Question: I am trying to specify the local endpoint for some HTTP requests that I need to make.
Here is a simplified version of what I am doing now:
'''
using (HttpClient client = new HttpClient())
using (HttpResponseMessage response = await client.SendAsync(request))
if (response.IsSuccessStatusCode)
result = await response.Content.ReadAsStringAsync();
'''
I am not tied to 'System.Net.Http.HttpClient', and I am totally open to using other classes, like 'System.Net.HttpWebRequest', to get the job done.
It would appear at least theoretically possible since Windows and 'System.Net.Sockets' allows this with the 'Bind' method. <URL>
Obviously this isn't possible, but in an ideal world, I could somehow access the underlying Socket like this:
'''
client.Socket.Bind(new IPEndPoint(167772161, 80));
'''
Is there any way to do this without writing an entire HTTP client?
---
Here is a little more background on why I'm trying to do this, in case someone has a different solution all together. We have a webfarm with several machines each using a single NIC with several IP addresses (all on the same gateway). We'd like to have each application using it's own IP address for external requests.
Here is a simplified version:
1. Machine 1 App 1 (10.0.1.10 / 255.255.0.0) App 2 (10.0.1.11 / 255.255.0.0) etc..
2. Machine 2 App 1 (10.0.2.10 / 255.255.0.0) App 2 (10.0.2.11 / 255.255.0.0) etc...
3. etc...
Traffic is routed from 172.16.0.2 (app 1 external) to 10.0.x.10 (app 1 internal), from 172.16.0.3 (app 2 external) to 10.0.x.11 (app 2 internal), etc. We are trying to avoid external requests from app 2 using 172.16.0.2 (app 1 external), because it's using 10.0.x.10 as a local address instead of 10.0.x.11.
Quick network diagram of the simplified example, in case that helps at all:

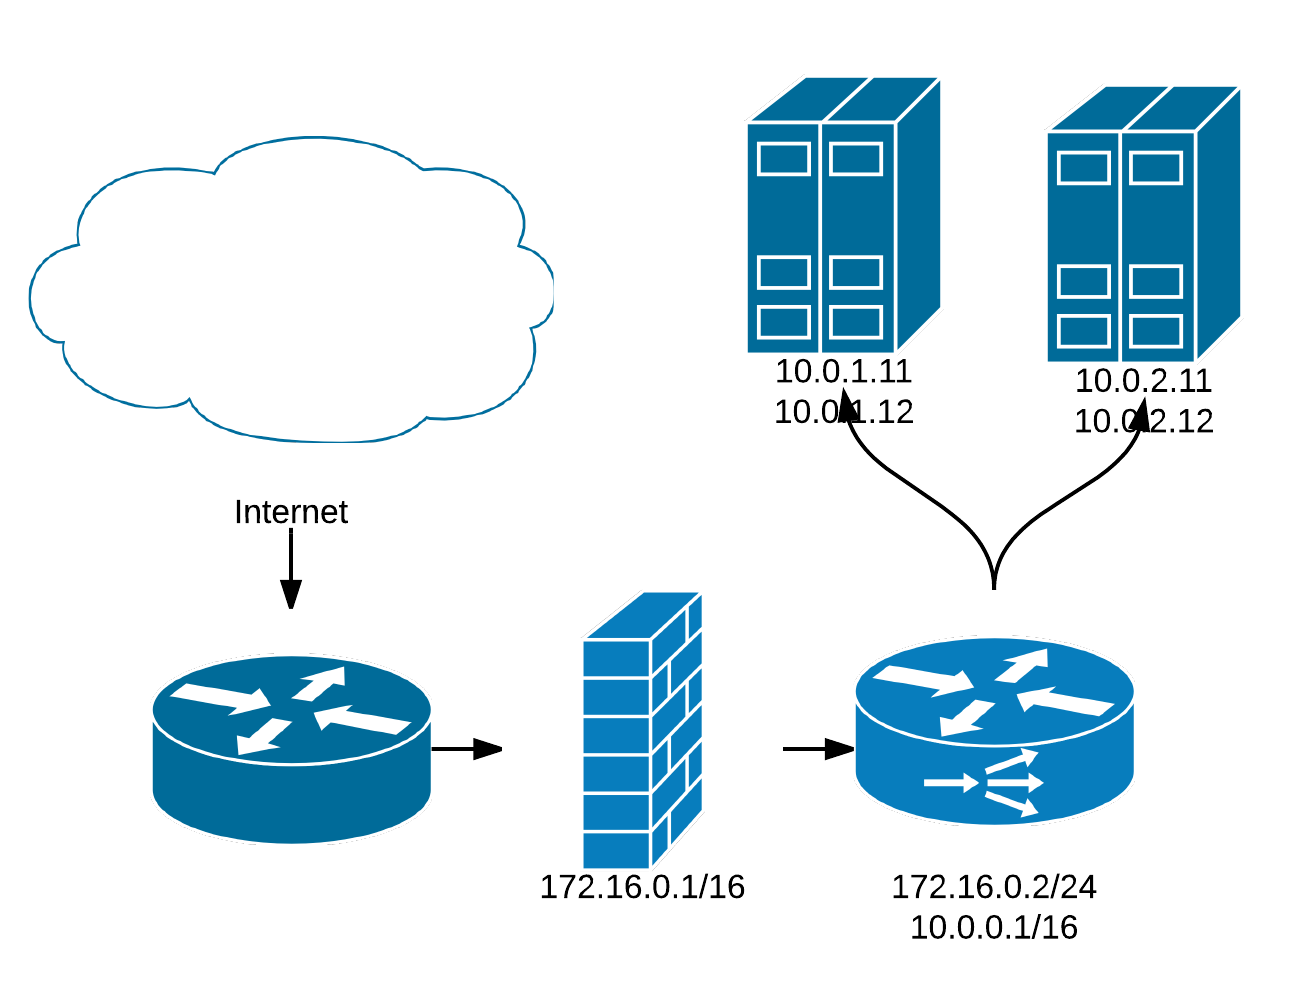
Answer: 'HttpClient' doesn't allow you to do this. However, 'HttpWebRequest' does!
A 'HttpWebRequest' can be associated with a 'ServicePoint' object, which manages the HTTP connections. This allows you to pass an 'IPEndPoint' you own. A simple example:
'''
var req = HttpWebRequest.CreateHttp("http://www.google.com/");
req.ServicePoint.BindIPEndPointDelegate =
(s, ep, retries) =>
new IPEndPoint(IPAddress.Parse("10.0.1.10"), 1234 + retries);
var response = req.GetResponse();
'''
Note that the port is '80' - the reason I've added the 'retries' to the port number is because each client socket needs to have a unique port number.
You'd probably do well to research the proper usage of this better, I'm pretty sure this is a lot dirtier than the designers of that interface intended. But it should point you in the right direction.